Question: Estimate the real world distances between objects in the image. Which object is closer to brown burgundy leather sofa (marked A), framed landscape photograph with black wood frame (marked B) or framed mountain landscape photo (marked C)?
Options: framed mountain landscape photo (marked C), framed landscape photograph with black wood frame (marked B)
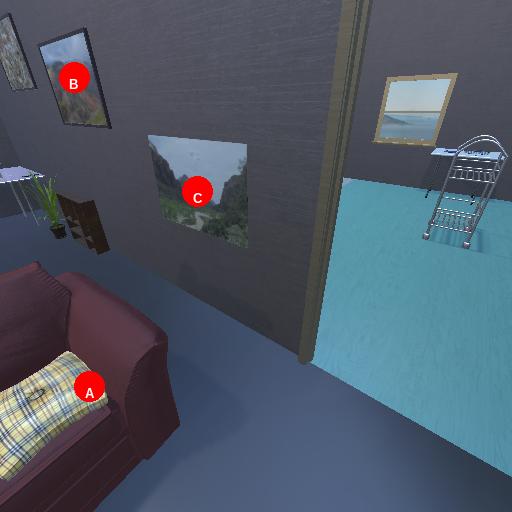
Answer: framed mountain landscape photo (marked C)